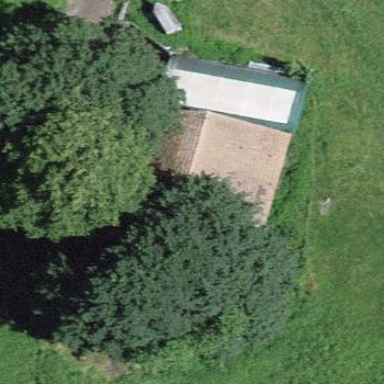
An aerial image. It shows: Barn.